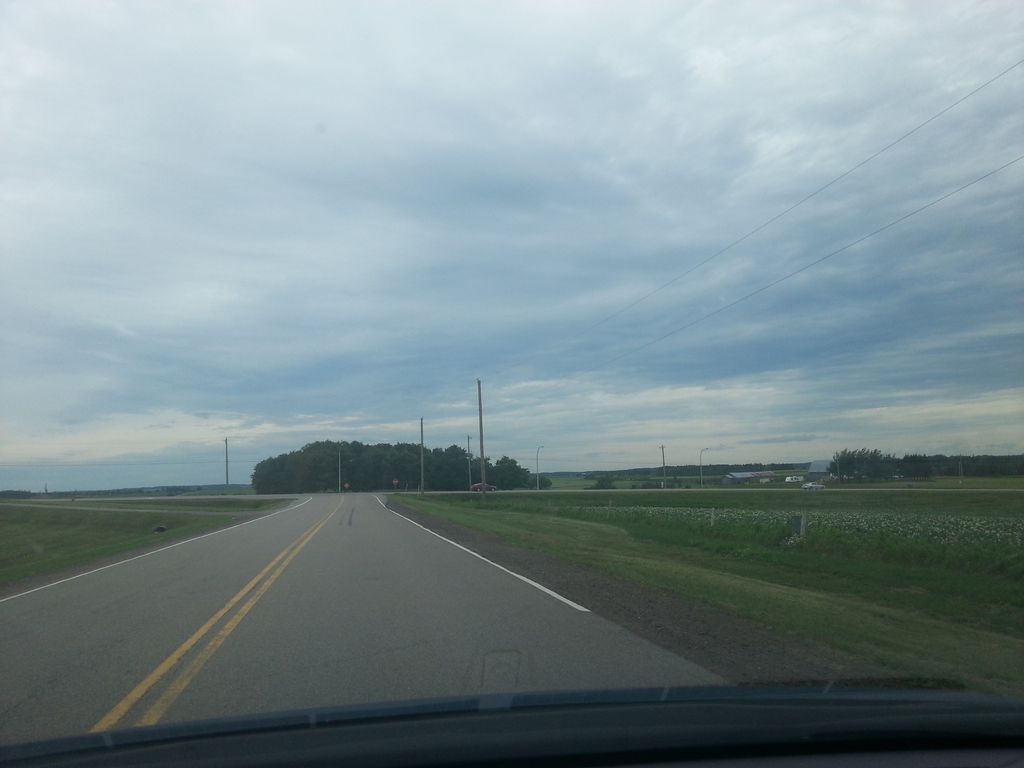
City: charlottetown